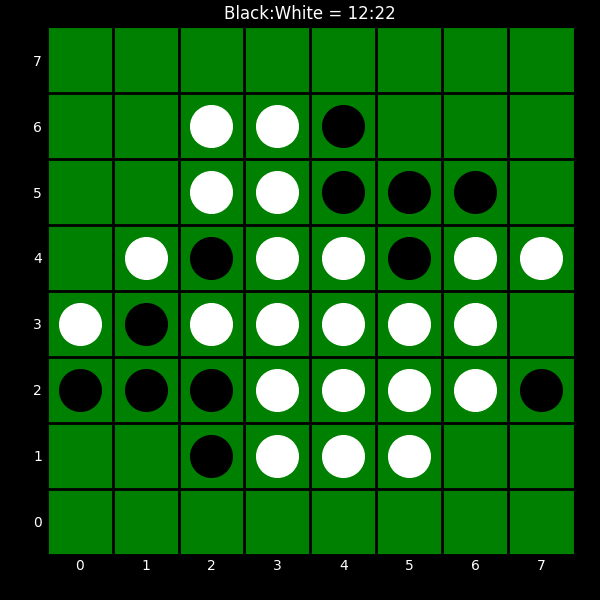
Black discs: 12
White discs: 22